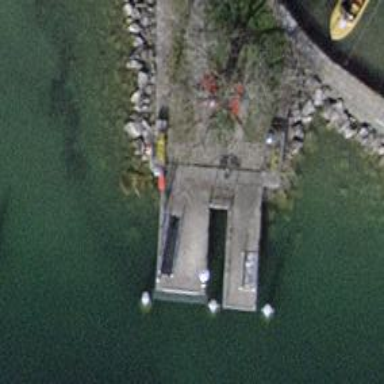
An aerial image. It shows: Concrete platform pier used for public transport ferry services.